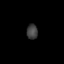
Tissue: lung
Cell type: Endothelial cells
Senescence score: 0.571
Nuclear area (px): 166
Mean DAPI intensity: 62.524